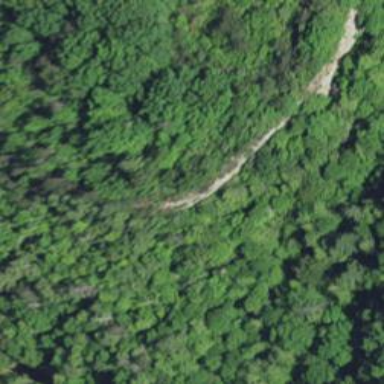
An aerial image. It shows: Natural cliff.